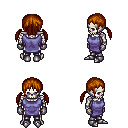
a pixel art fantasy rpg character, male body template, skeleton, chain tabard jacket, metal pants, brunette twin-tailed hairstyle, metal gloves, metal boots, four views (front, back, left, right), 2x2 character sprite sheet, small pixel art, hard edges, no anti-aliasing